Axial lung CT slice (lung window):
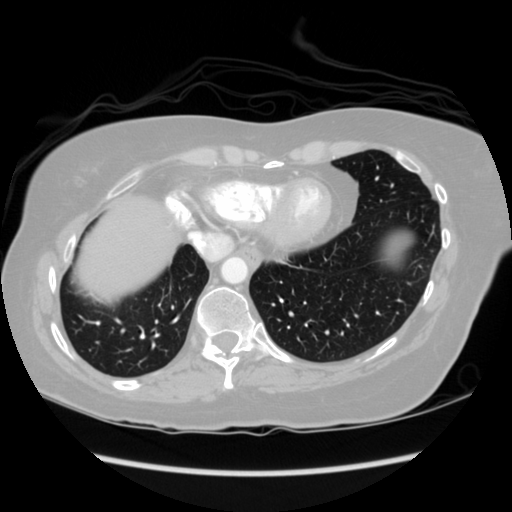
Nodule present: no